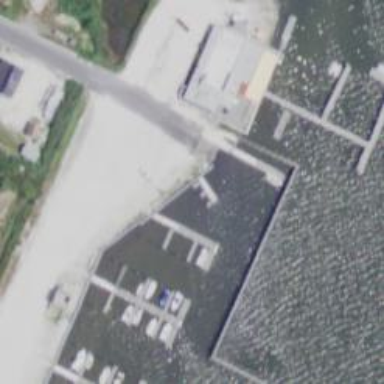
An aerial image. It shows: This slipway is service road leading to leisure land area.